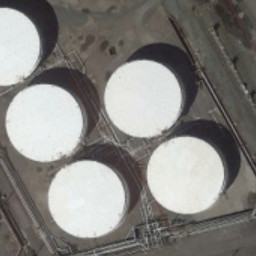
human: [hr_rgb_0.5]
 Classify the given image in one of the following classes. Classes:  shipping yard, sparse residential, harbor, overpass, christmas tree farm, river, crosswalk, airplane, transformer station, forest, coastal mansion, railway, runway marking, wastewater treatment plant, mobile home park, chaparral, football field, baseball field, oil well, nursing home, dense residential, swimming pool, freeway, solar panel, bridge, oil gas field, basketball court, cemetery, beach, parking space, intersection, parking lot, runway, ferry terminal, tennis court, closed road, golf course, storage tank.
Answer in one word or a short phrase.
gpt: storage tank